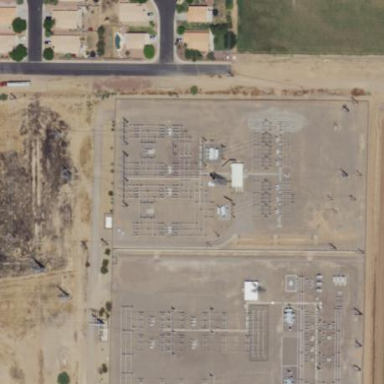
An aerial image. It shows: Outdoor power substation surrounded by fence. The substation operates at the distribution level.